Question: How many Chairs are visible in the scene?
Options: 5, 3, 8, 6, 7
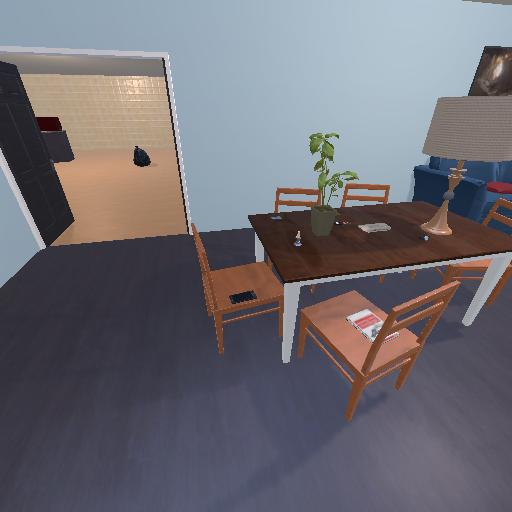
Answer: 5